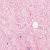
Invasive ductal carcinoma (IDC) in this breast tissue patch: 0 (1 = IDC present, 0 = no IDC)